Question: These days I've encountered an weird Bash issue.In terminal, when I press command 'ctrl+u' and want to clear current input line, instead of clearing it, sometimes it will truncate current input line by leaving certain letters starts from the beginning.
For example, in below example, I first press 4 times 'ctrl+p' to find the recently typed commands. Then when I stop at the 'ls /Users/Heros/dev/gitinspector/gitinspector-0.3.2' command. And now I press 'ctrl+u'. The current input line not completed cleared as shown from the picture. It leave 'ls /Users' there.
I have been googling this issue for days but with no luck. Does anybody encounter this similar issue before? Any clue provided will be appreciate, thanks in advance.
BTW, i am using Bash and the terminal I am using is iTerms2. I tried the standard Terminal app and the issue still there.

To help the investigation, I pasted the '~/.bash_profile' I am using, in case it will helps.
'''
# Add Homebrew '/usr/local/bin' and User '~/bin' to the '$PATH'
PATH=/usr/local/bin:$PATH
PATH=$HOME/bin:$PATH
export PATH
GRADLE_HOME='~/dev/gradle-2.4'
export GRADLE_HOME
PATH=$PATH:$GRADLE_HOME/bin
export PATH
# Load the shell dotfiles, and then some:
# * ~/.path can be used to extend '$PATH'.
# * ~/.extra can be used for other settings you don't want to commit.
for file in ~/.{path,bash_prompt,exports,aliases,functions,extra}; do
[ -r "$file" ] && source "$file"
done
unset file
alias gitinspector='~/dev/gitinspector/gitinspector-0.3.2/gitinspector/gitinspector.py'
#export java env
export JAVA_6_HOME='/System/Library/Java/JavaVirtualMachines/1.6.0.jdk/Contents/Home'
export JAVA_7_HOME='/Library/Java/JavaVirtualMachines/jdk1.7.0_79.jdk/Contents/Home'
export JAVA_8_HOME='/Library/Java/JavaVirtualMachines/jdk1.8.0_45.jdk/Contents/Home'
#add JAVA_OPTS
JAVA_OPTS="-Xms256m -Xmx1024m -XX:MaxNewSize=512m"
export JAVA_OPTS
#switch among jdk6/7/8
alias jdk6='export JAVA_HOME=$JAVA_6_HOME'
alias jdk7='export JAVA_HOME=$JAVA_7_HOME'
alias jdk8='export JAVA_HOME=$JAVA_8_HOME'
export JAVA_HOME=$JAVA_8_HOME
alias jshint='~/.npm/jslint/0.9.0/package/node_modules/jshint/bin/jshint' #add jshint env
alias chrome='/usr/bin/open -a "/Applications/Google Chrome.app"' # open an url or html from command
alias xee='/usr/bin/open -a "/Applications/Xee.app"'
alias thunder='/usr/bin/open -a "/Applications/Thunder.app"'
alias macdown='/usr/bin/open -a "/Applications/MacDown.app"'
alias notes='/usr/bin/open -a "/Applications/Notes.app"'
alias pdf='/usr/bin/open -a "/Applications/Preview.app"'
alias gif='/usr/bin/open -a "/Applications/LICEcap.app"'
#add maven env
MAVEN_HOME=$HOME/dev/apache-maven-3.3.3
M2_HOME=$HOME/dev/apache-maven-3.3.3
PATH=$MAVEN_HOME/bin:$PATH
export MAVEN_HOME
export M2_HOME
export PATH
alias fq="~/dev/code_sh/auto_gfw.sh"
alias grep='grep --color=auto'
alias listen="lsof -P -i -n"
mcd() { mkdir -p "$1";cd "$1";} #enter into dir once a dir created
cls() { cd "$1"; ls; } #list after enter into a dir
extract() {
if [ -f $1 ]; then
case $1 in
*.tar.bz2) tar xjf $1 ;;
*.tar.gz) tar xzf $1 ;;
*.bz2) bunzip2 $1 ;;
*.rar) unrar e $1 ;;
*.gz) gunzip $1 ;;
*.tar) tar xf $1 ;;
*.tbz2) tar xjf $1 ;;
*tgz) tar xzf $1 ;;
*.zip) unzip $1 ;;
*.Z) uncompress $1 ;;
*.7z) 7z x $1 ;;
*) echo "'$1' cannot be extracted via extract()";;
esac
else
echo "'$1' is not a valid file"
fi
}
#add path for mysql
alias mysql=/usr/local/mysql/bin/mysql
alias mysqladmin=/usr/local/mysql/bin/mysqladmin
PATH=$PATH:/usr/local/mysql/bin
# Setting PATH for Python 2.7
# The orginal version is saved in .bash_profile.pysave
PATH="/Library/Frameworks/Python.framework/Versions/2.7/bin:${PATH}"
export PATH
#rvm
export PATH
[[ -s "$HOME/.rvm/scripts/rvm" ]] && source "$HOME/.rvm/scripts/rvm" # Load RVM into a shell session *as a function*
#set bash to use vi mode as default rather than emacs
#set -o vi
function rvm_version {
local gemset=$(echo $GEM_HOME | awk -F'@' '{print $2}')
[ "$gemset" != "" ] && gemset="@$gemset"
local version=$(echo $MY_RUBY_HOME | awk -F'-' '{print $2}')
[ "$version" != "" ] && version="$version"
local full="ruby$version$gemset"
[ "$full" != "" ] && echo "$full "
}
#function parse_ruby_version {
#ruby -v | cut -d" " -f2
#}
function color_my_prompt {
#local __user_and_host="\e[m"Shibin"@\h $ "
local __user_and_host="\e[\]"Shibin"@\h $ "
local __cur_location="\[\]\w"
local __git_branch_color="\[\]"
#local __git_branch="\'ruby -e "print (%x{git branch 2> /dev/null}.grep(/^\*/).first || '').gsub(/^\* (.+)$/, '() ')"\'"
local __git_branch=''git branch 2> /dev/null | grep -e ^* | sed -E s/^\\\*\ \(.+\)$/\(\\\)\ /''
local __prompt_tail="\[\]$"
local __last_color="\[\]"
# local __rvm_color="\[\]"
#export PS1="$__user_and_host $__cur_location $__rvm_color$(
vm_version) $__git_branch_color$__git_branch$__prompt_tail$__last_color "
export PS1="$__user_and_host $__cur_location $__git_branch_color$__git_branch$__prompt_tail$__last_color "
}
color_my_prompt
#THIS MUST BE AT THE END OF THE FILE FOR GVM TO WORK!!!
[[ -s "/Users/Heros/.gvm/bin/gvm-init.sh" ]] && source "/Users/Heros/.gvm/bin/gvm-init.sh"
'''
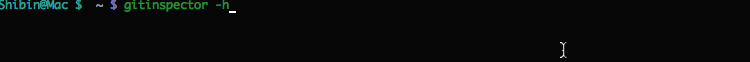
Answer: Finally, I get a workaround, by just disabling the 'color_my_prompt' function, issue gone. I copied this function from online before, current I have no idea what's wrong with it.
Anyone who find the root cause, I will accept your answer, thanks.